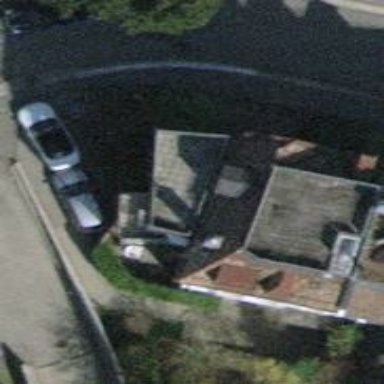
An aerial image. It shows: Hipped roof apartment building.